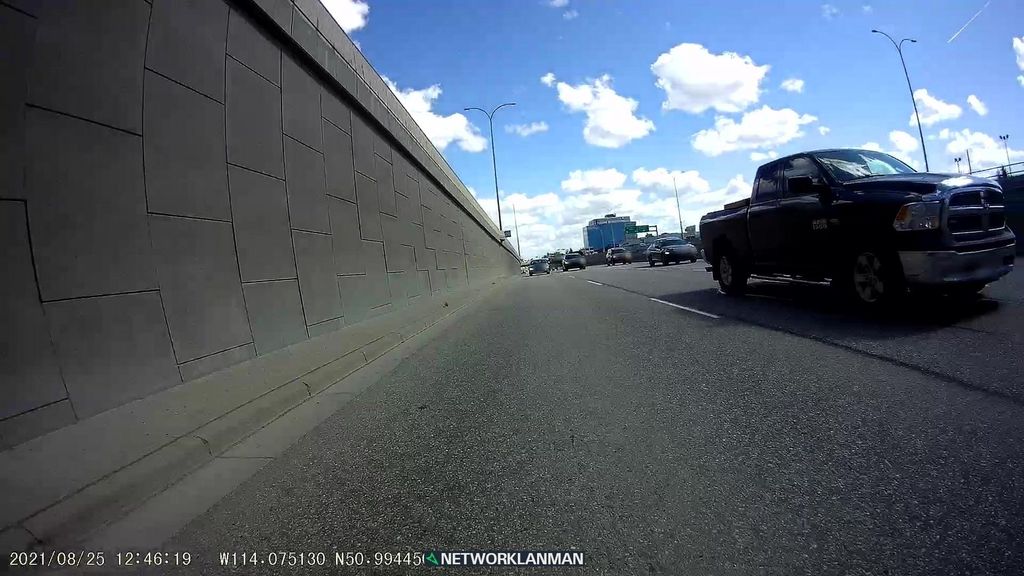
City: calgary